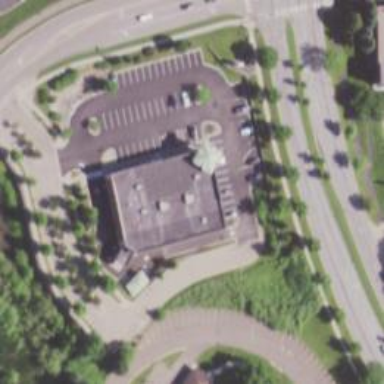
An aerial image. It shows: Building.